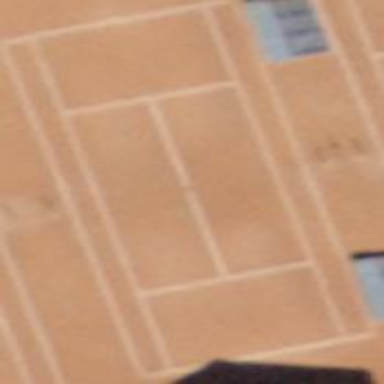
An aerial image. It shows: Sandy tennis court in leisure land pitch.